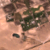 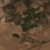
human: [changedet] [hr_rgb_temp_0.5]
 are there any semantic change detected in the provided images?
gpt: The area appears the same.